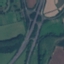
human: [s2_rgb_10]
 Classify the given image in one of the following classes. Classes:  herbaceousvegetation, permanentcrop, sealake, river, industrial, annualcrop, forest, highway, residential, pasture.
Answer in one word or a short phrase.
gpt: Highway